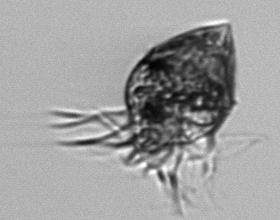
Label: Strombidium_morphotype1